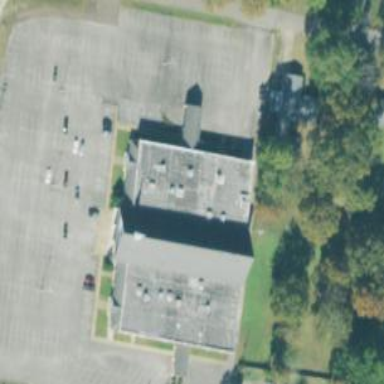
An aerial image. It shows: Parking area with asphalt surface.